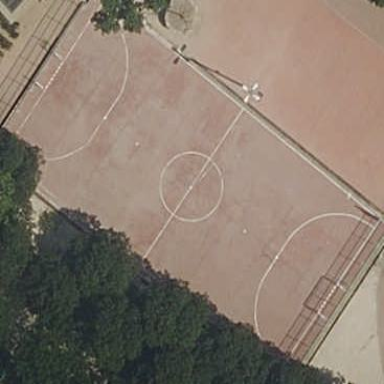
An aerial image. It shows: Futsal pitch for leisure.